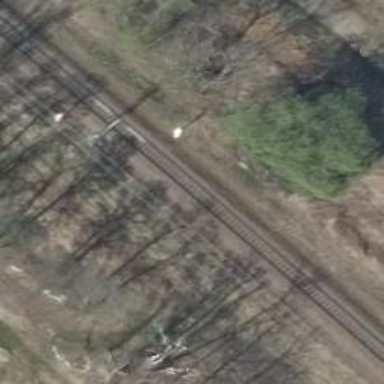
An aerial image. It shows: Railway signal.